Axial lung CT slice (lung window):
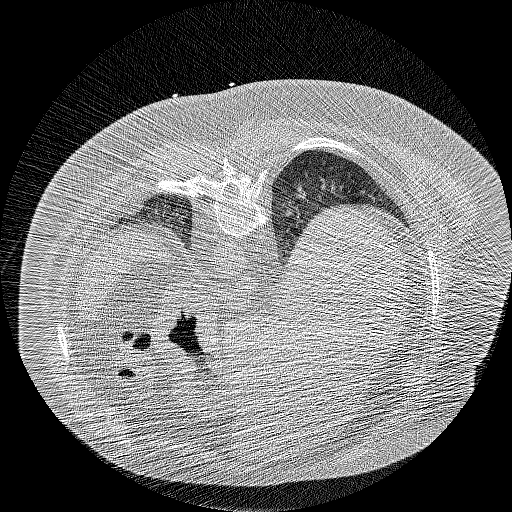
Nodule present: no